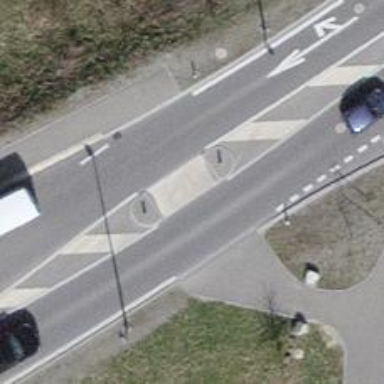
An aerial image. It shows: Uncontrolled crossing with pedestrian island.